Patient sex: M
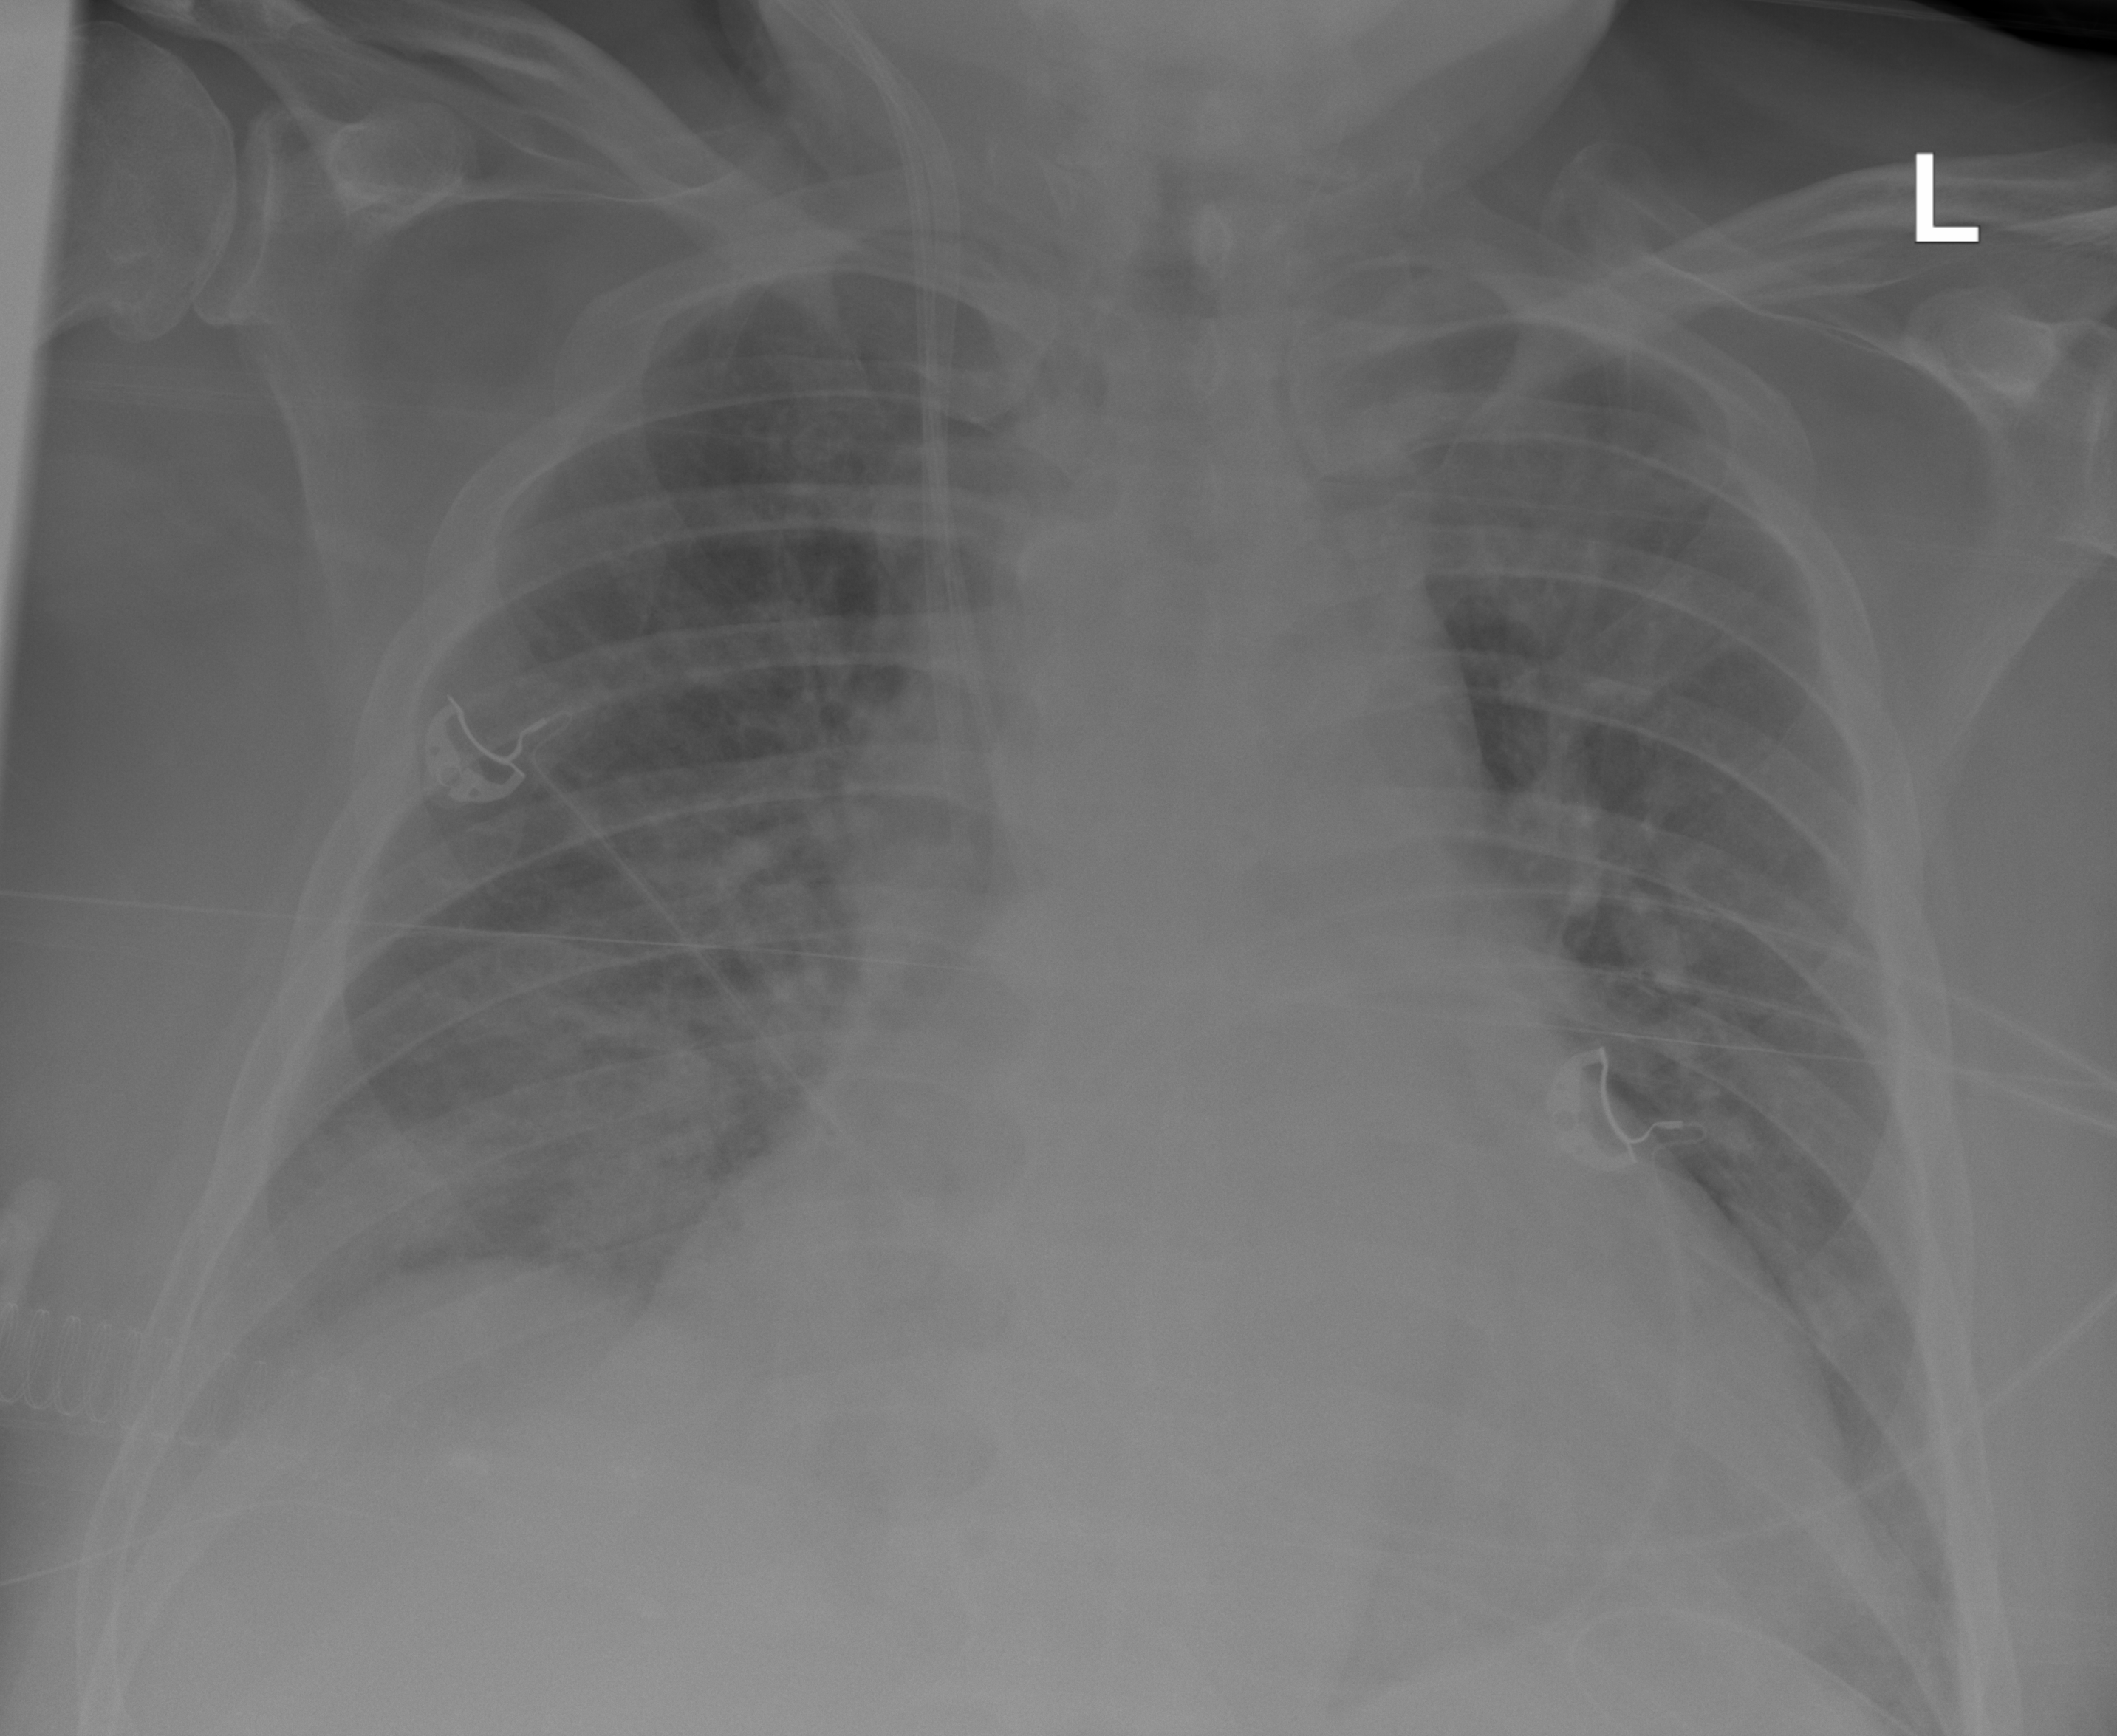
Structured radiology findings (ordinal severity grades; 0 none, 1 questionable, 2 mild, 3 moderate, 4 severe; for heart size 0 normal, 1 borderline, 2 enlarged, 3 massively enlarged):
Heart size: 2
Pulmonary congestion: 0
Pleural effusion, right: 2
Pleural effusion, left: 2
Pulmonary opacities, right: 3
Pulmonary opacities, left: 0
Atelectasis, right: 0
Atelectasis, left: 0